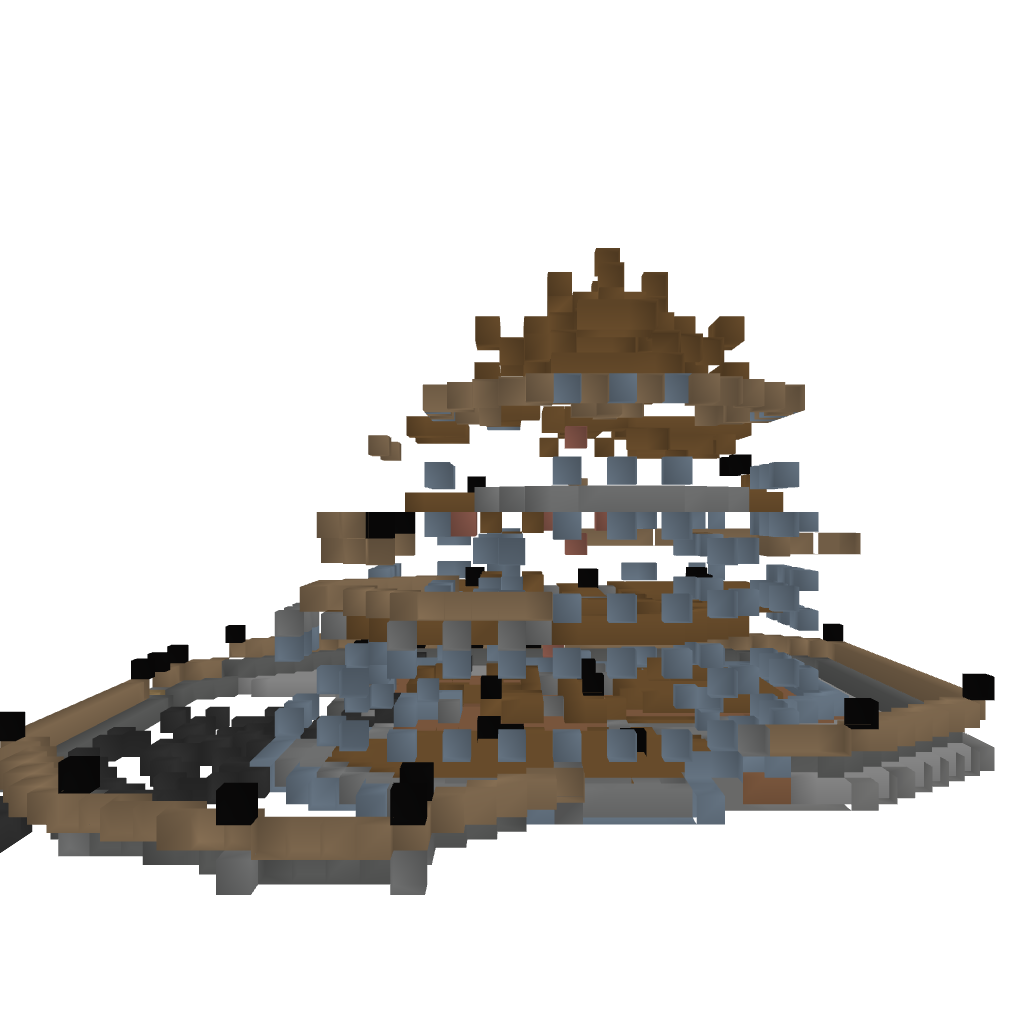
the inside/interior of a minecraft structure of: Brick Cottage